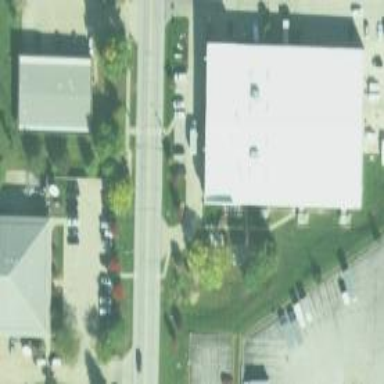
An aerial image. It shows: Commercial building.